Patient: sex F, age 53
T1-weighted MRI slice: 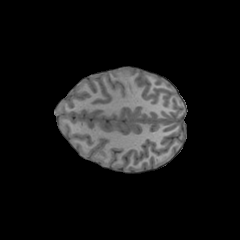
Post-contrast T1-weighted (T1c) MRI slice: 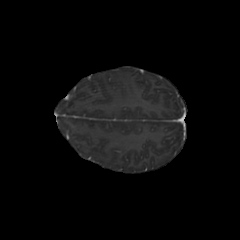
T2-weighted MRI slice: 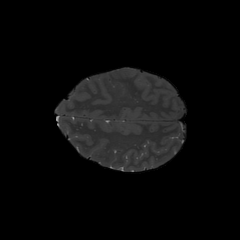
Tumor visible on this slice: no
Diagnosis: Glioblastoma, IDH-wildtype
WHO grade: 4